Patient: sex M, age 76
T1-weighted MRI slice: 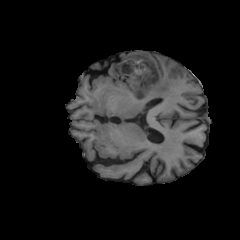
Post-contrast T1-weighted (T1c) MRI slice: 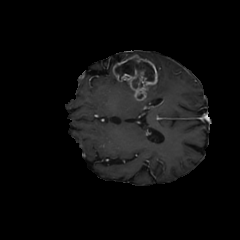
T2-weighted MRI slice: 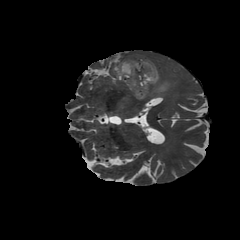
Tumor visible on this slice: yes
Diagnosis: Glioblastoma, IDH-wildtype
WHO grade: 4